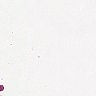
Metastatic tissue present: no